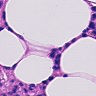
Metastatic tissue present: no